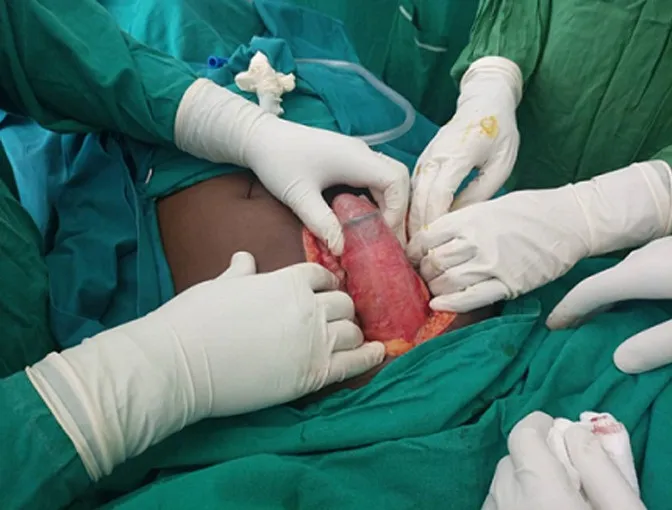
a foreign body (250mls plastic bottle) in the rectum and sigmoid colon.
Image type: medical_photograph (other_medical_photograph)